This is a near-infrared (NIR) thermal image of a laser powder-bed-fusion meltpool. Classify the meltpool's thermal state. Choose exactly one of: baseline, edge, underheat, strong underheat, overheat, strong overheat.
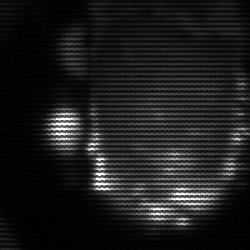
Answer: baseline